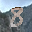
Label: 8